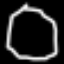
Label: octagon